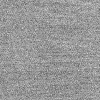
Atmospheric dust classification: dusty